Question: I have two divs in a fixed header like this
'''
<div id="commit-header_panel">
<div id="commit-header_panel_right" style="float:right;backg..."></div>
<div id="commit-header_panel_left"></div>
<div style="clear:both;"></div>
</div>
'''
'''
#commit-header_panel
{
background-color: #c5e8fc;
height:74px;
}
#commit-header_panel_left
{
height:74px;
min-width: 630px;
}
#commit-header_panel_right
{
min-width: 573px;
width:expression(document.body.clientWidth < 573? "573px": "auto" );
height:74px;
}
'''
Problem is that a right div intersects the left one when I resize a window to a less width.
I want a second one (right float) not to go behind a left one. A right div should stop going to left and let user use browser window horizontal scrollbar to look at right part if needed.

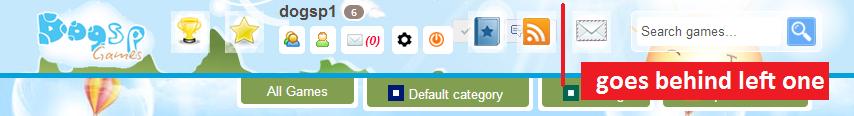
Answer: You can use media queries to define your CSS:
- <URL>
For example:
'''
@media all and (max-width: <SET WIDTH HERE>) and (min-width: <SET WIDTH HERE>) {
//Define CSS here for screen size
}
'''
Or you can change the way in which you define the 'width' on your '<div>' to use percentages.
Like This:
'''
#commit-header_panel_left
{
height:74px;
min-width: 30%; //replace with required value
}
#commit-header_panel_right
{
min-width: 30%; //replace with required value
width:expression(document.body.clientWidth < 573? "573px": "auto" );
height:74px;
}
'''